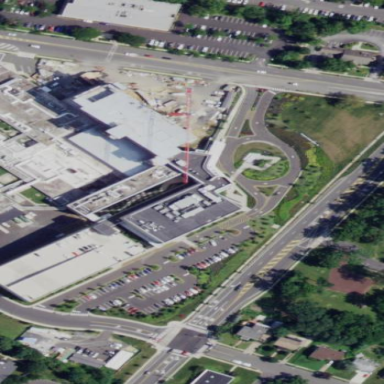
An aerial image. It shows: Hospital building.